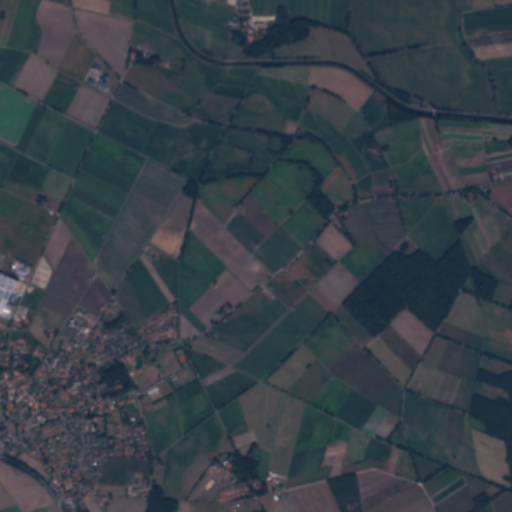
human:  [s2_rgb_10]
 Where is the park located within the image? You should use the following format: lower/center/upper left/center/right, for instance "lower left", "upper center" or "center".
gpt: The park is located in the lower left of the image.
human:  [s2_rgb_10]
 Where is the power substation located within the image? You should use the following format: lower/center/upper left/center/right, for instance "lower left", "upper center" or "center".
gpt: The power substation is located in the center of the image.
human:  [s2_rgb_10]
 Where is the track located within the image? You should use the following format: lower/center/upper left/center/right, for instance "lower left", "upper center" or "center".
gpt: The track is located in the lower left of the image.
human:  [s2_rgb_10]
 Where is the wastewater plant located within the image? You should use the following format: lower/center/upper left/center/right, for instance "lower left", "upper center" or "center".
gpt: The wastewater plant is located in the center left of the image.
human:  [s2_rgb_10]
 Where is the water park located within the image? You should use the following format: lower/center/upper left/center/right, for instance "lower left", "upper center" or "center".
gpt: The water park is located in the lower left of the image.
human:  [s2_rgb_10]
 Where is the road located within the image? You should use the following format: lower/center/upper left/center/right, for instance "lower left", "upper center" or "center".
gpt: There is no road in the image.